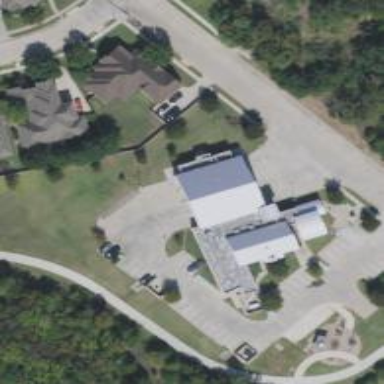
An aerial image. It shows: Fire station building.